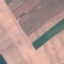
Land use / land cover: AnnualCrop